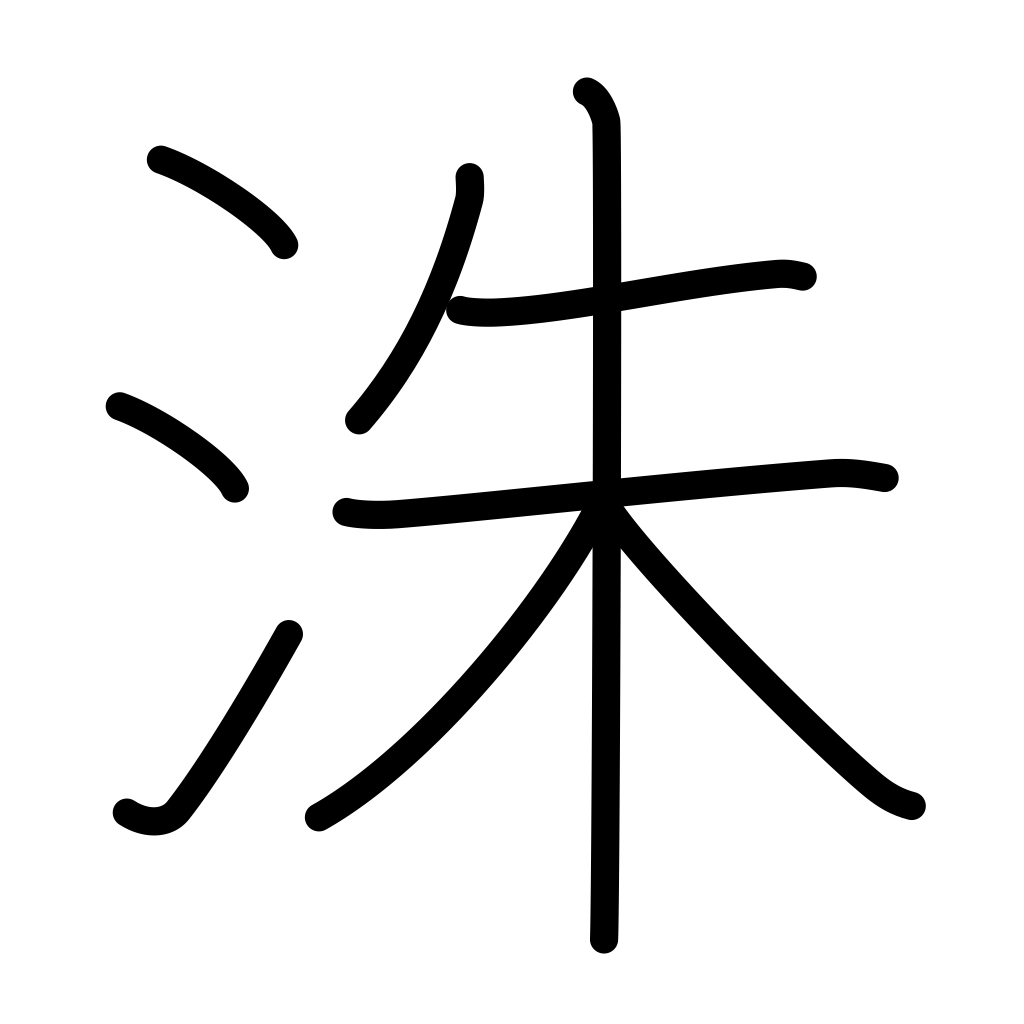
Meaning: name of a Chinese river